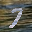
Label: 7